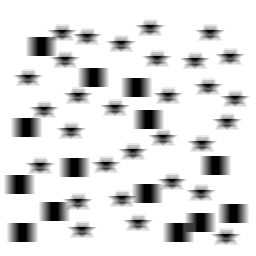
Squares: 14
Triangles: 0
Stars: 30
Total shapes: 44